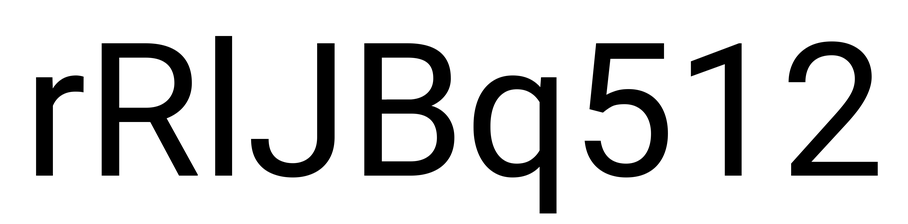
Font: Roboto_Regular